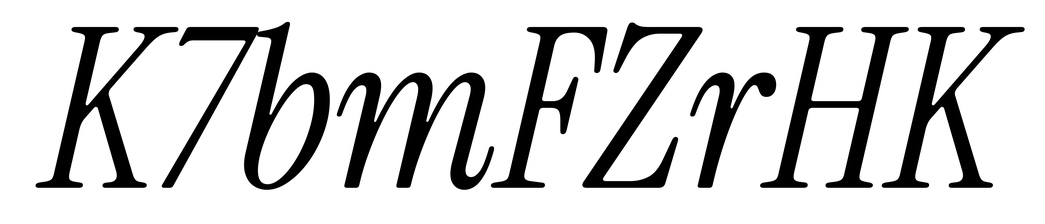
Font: InstrumentSerif-Italic